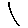
Label: line